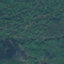
Land use / land cover: Forest